RGB frame:
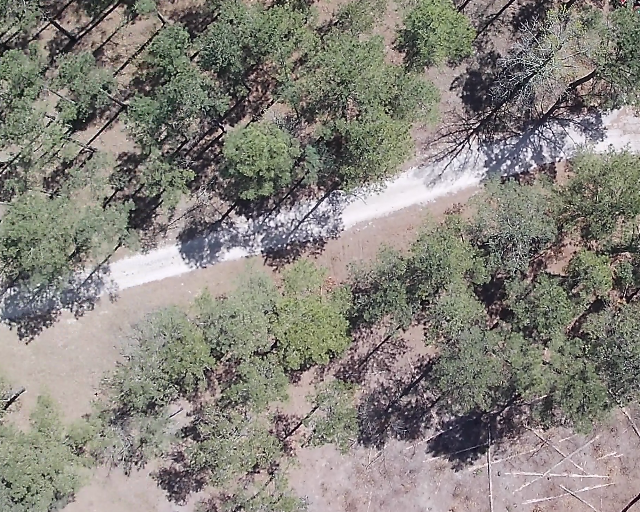
Thermal frame:
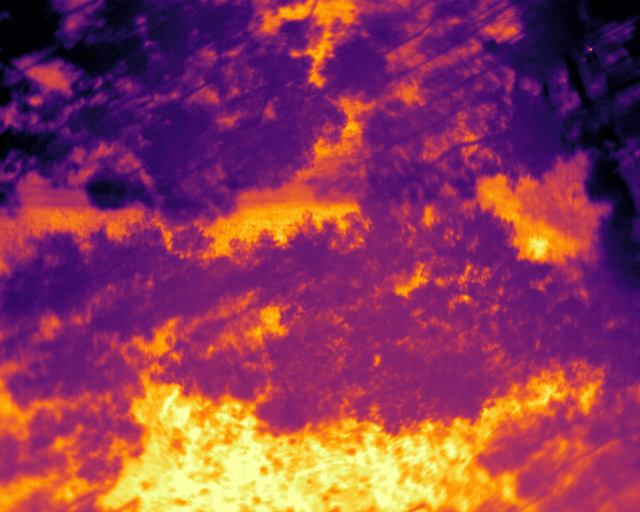
Captured: 2026-02-27 02:38:27
Pixels at or above 80 °C: 0 (fraction of frame: 0)